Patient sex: M
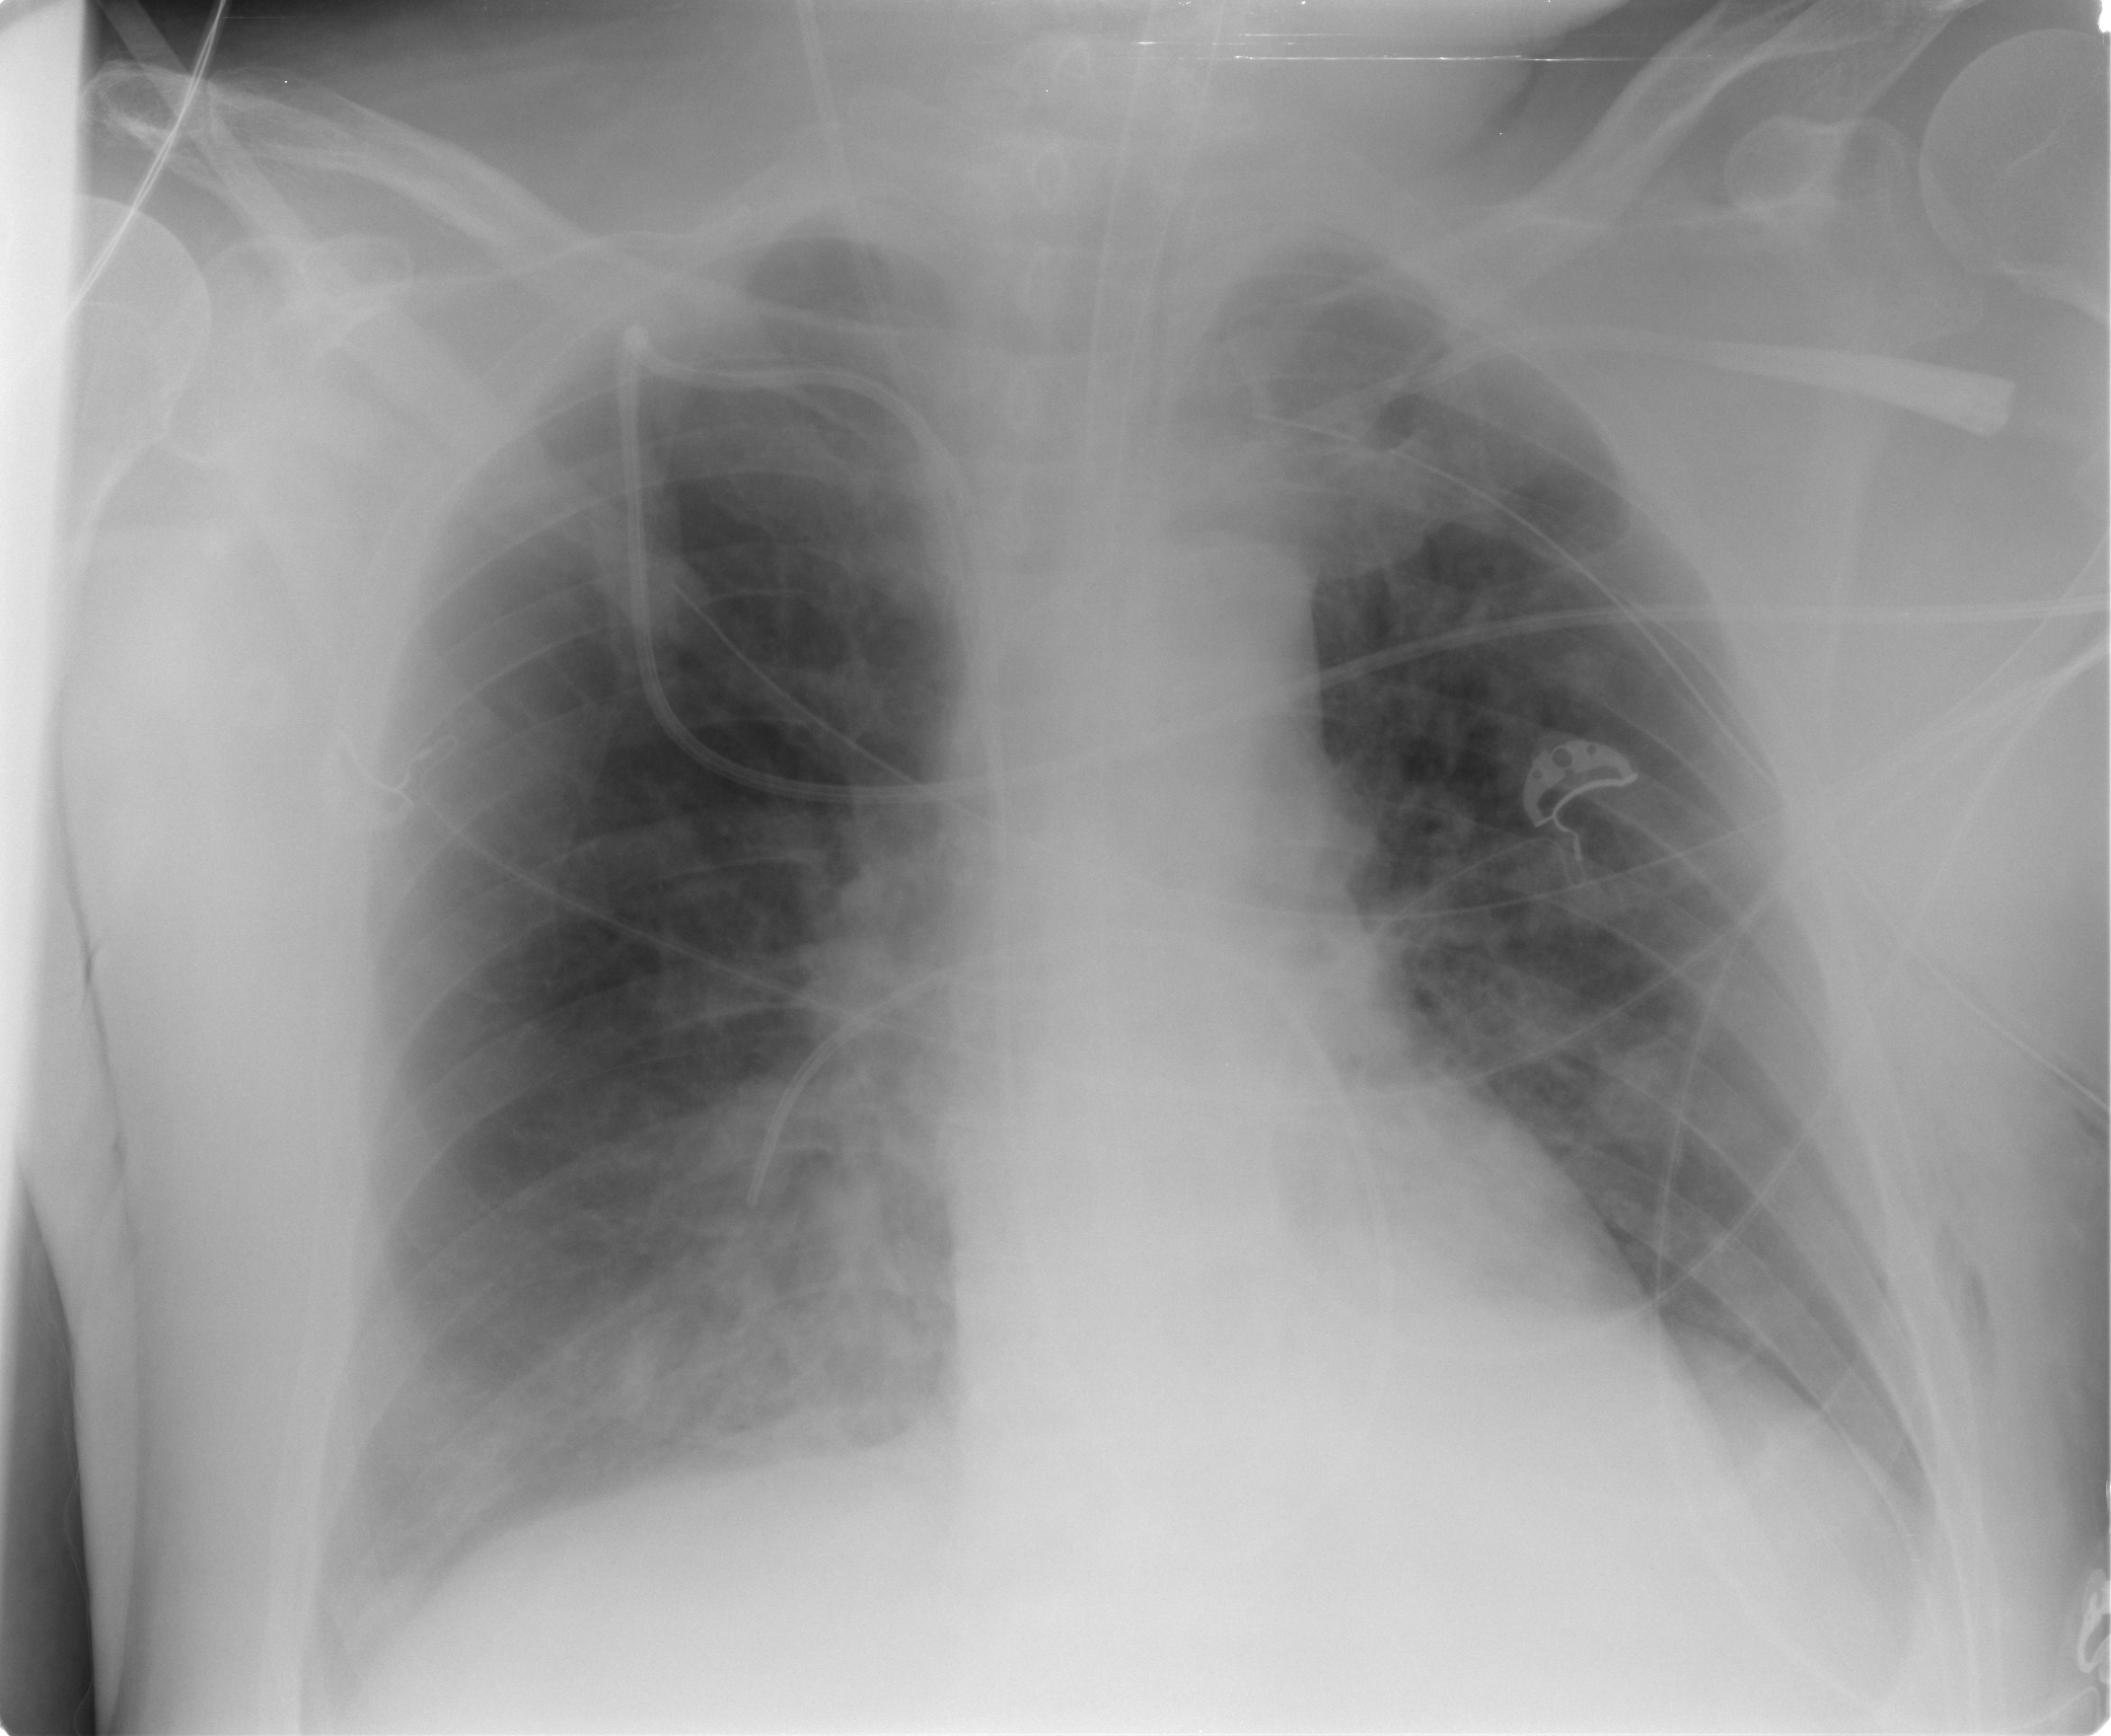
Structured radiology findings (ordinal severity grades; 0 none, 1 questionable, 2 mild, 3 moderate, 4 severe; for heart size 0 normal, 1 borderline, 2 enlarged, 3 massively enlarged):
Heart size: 0
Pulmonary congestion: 0
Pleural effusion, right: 0
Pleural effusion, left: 1
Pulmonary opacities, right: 3
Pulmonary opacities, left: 2
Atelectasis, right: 2
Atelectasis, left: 1